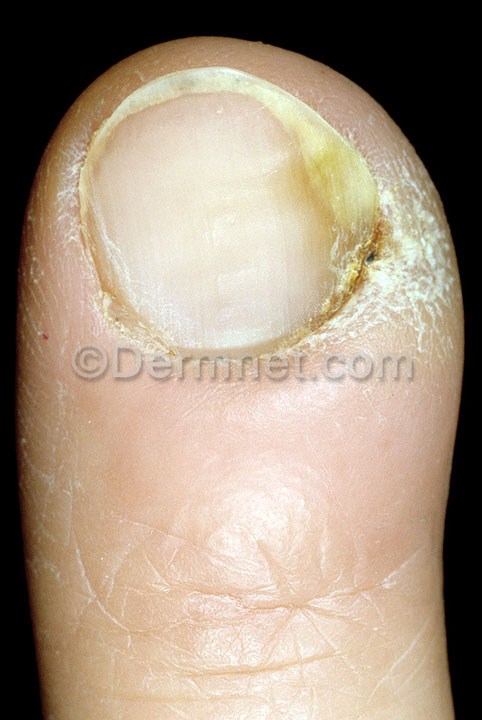
Disease: Nail Fungus and other Nail Disease